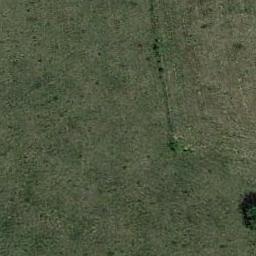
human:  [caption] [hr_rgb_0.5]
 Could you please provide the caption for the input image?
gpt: The meadow is dense but uneven .

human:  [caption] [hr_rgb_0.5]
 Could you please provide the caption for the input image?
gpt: This meadow has sparse grasses and a tree .

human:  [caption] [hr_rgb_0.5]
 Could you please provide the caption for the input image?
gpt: The meadow is full of sparse grass .

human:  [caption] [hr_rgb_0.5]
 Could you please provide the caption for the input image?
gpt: There is a wood on the grass .

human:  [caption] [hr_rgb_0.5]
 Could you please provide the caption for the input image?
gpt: A sparse meadow with some green grass .